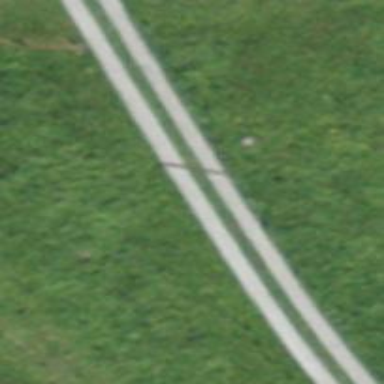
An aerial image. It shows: Track with grade 1 quality.